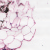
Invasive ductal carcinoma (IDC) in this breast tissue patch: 0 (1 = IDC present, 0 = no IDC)